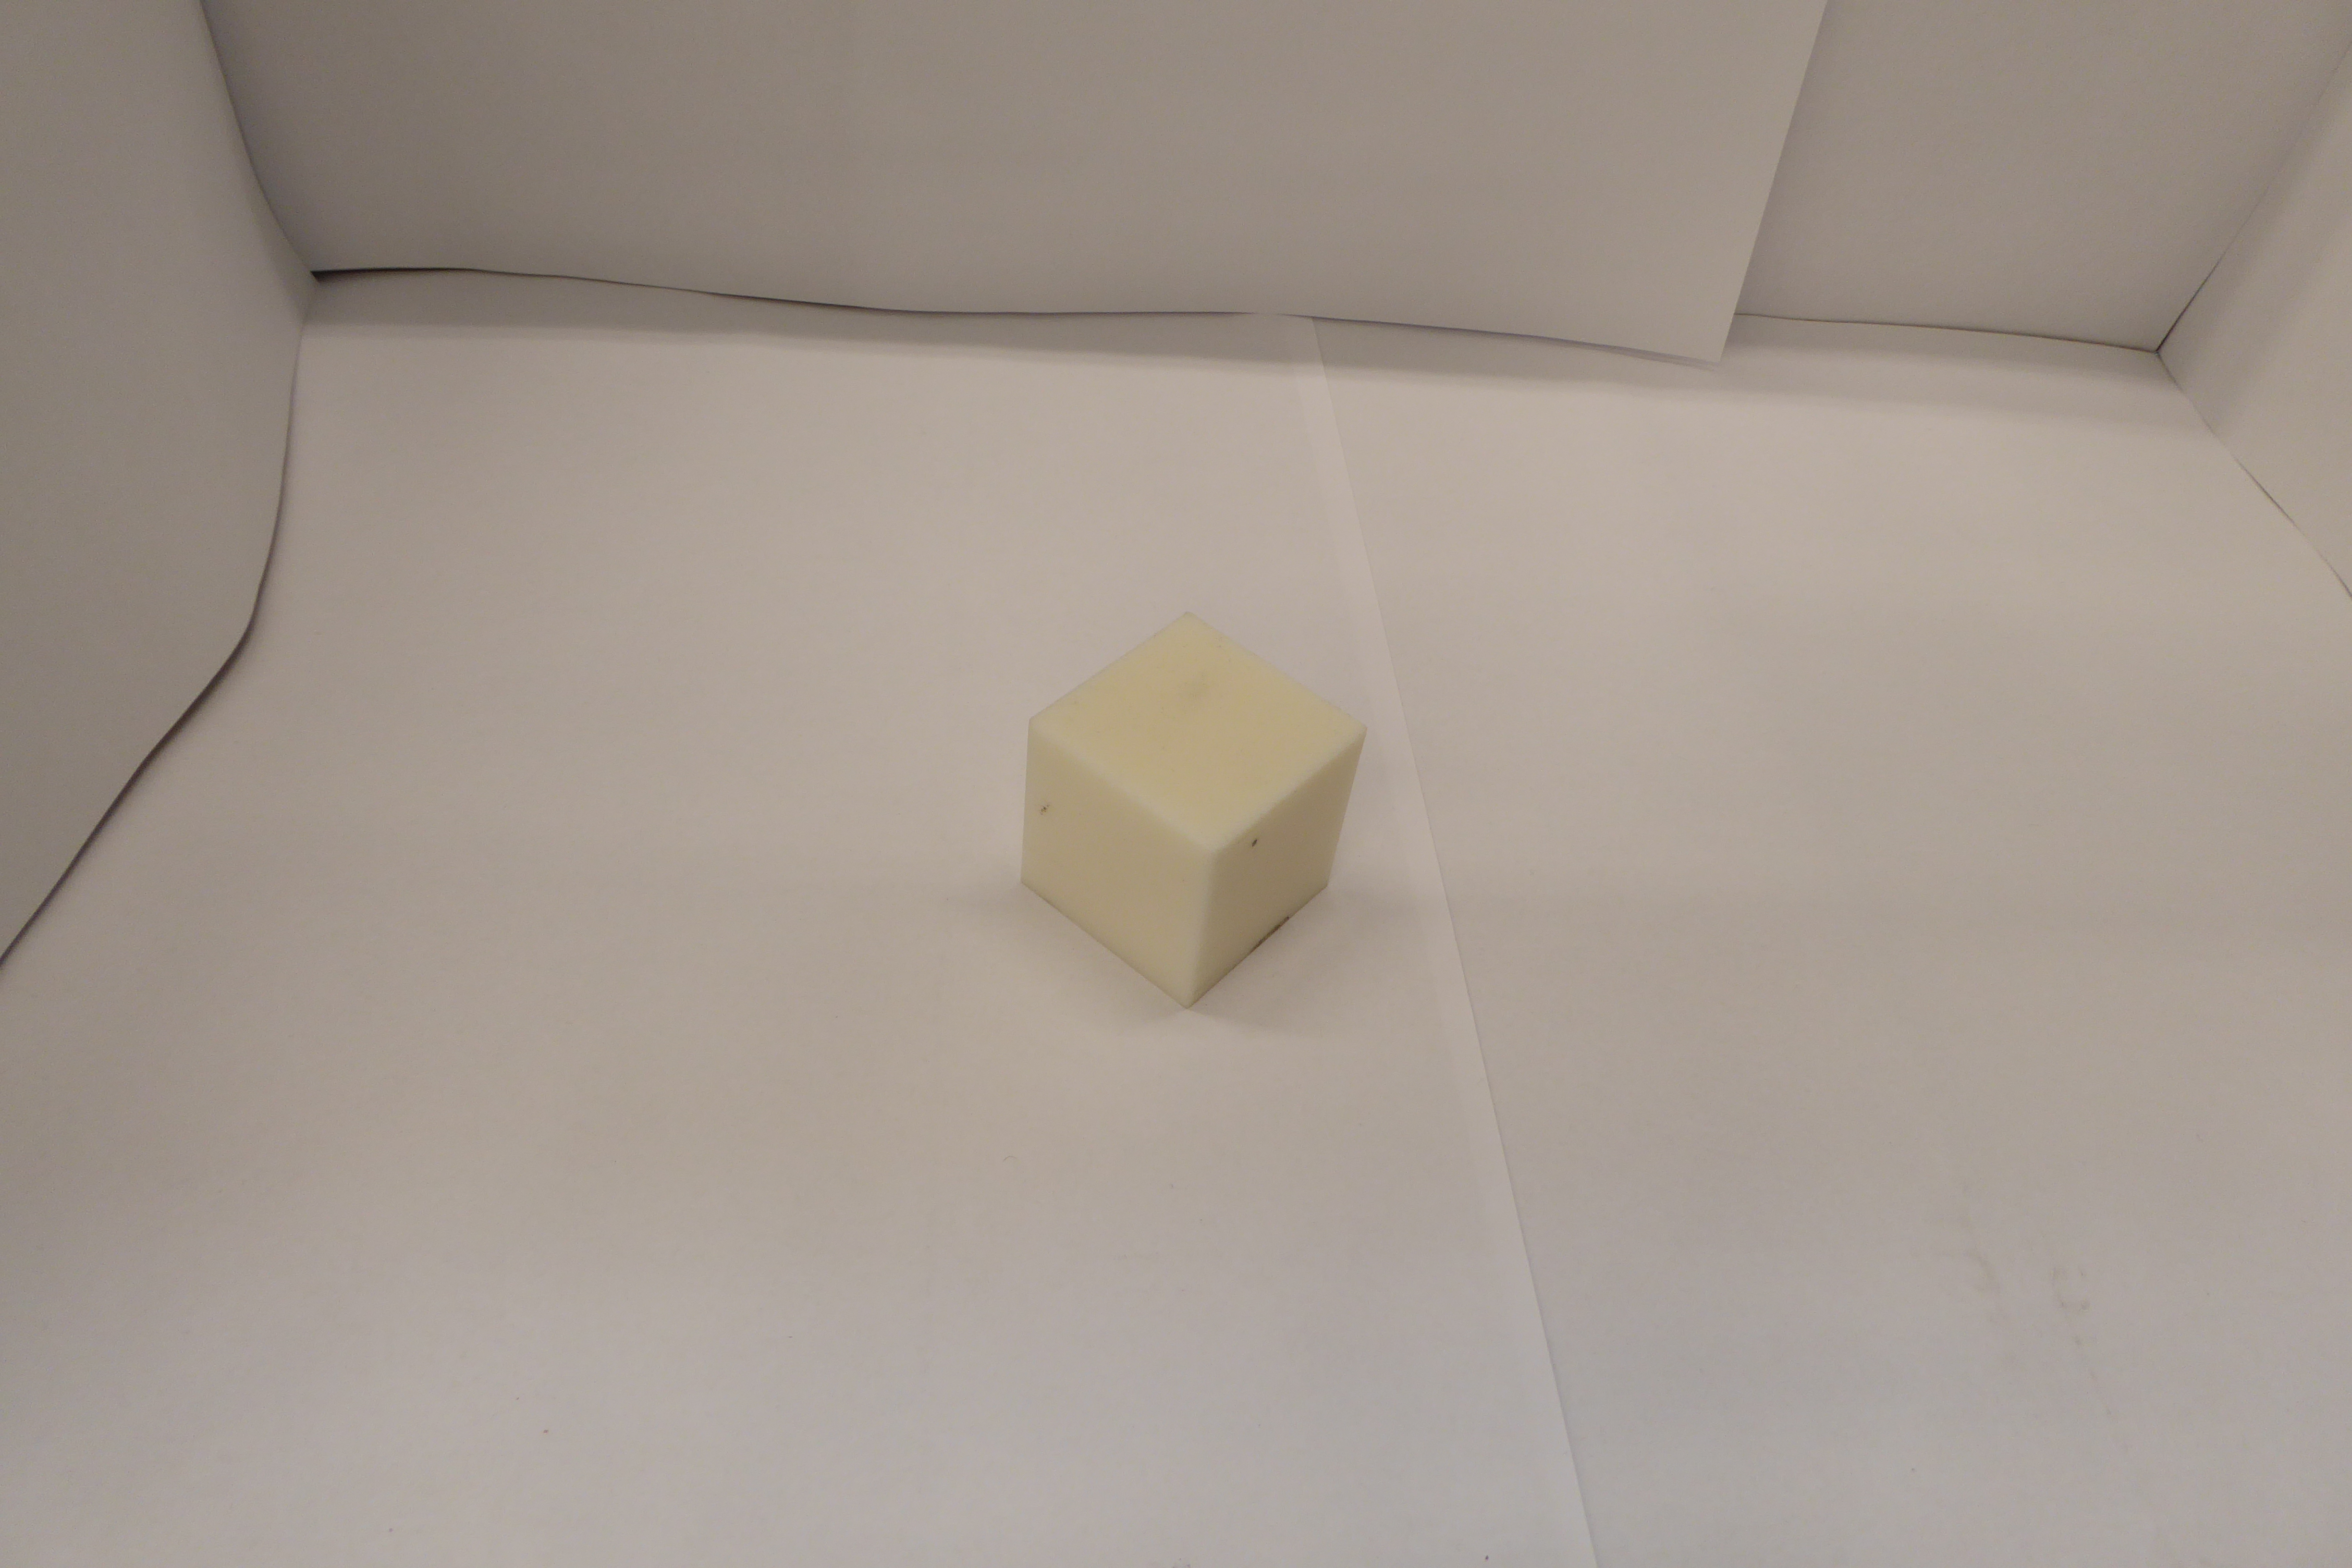
Label: Cuboid